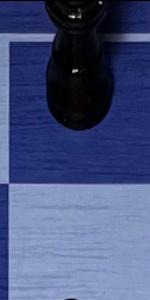
Label: Empty